Question: Hi I have just installed python on my mac for the first time and am trying to make a discord bot, but when I run the command:
'pip install discord.py'
it displays This error:
>
Can anyone please help me? Thanks ~Jake
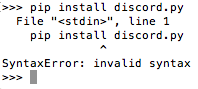
Answer: If 'pip install discord.py' failed, you should try getting pip in the first place: <URL>
Securely download and run that script, then try all the other answers.